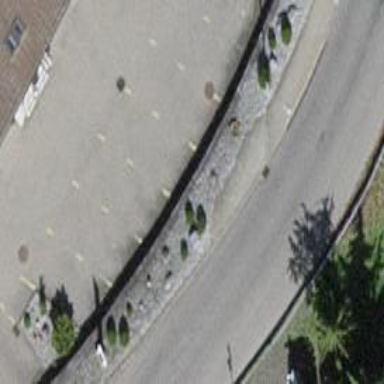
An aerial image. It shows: Parking area with surface.